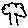
Label: tree